Question: I'm building a new website for myself, looks like this..

'''
<div id="row1">
<div class="orange" onClick="itemLoad()">
<img src="img/game/wacky.jpg" width="140" />
<p><strong>A Day At The Races (2014)</strong><br>
3 x 8-bit instruments</p>
</div>
<div class="blue" onClick="itemLoad()">
<img src="img/game/dott.jpg" width="140" />
<p><strong>Back to the Mansion! (2013)</strong><br />
fl, ob, cl, bsn, xyl, vibes, vln, vla, vlc.</p>
</div>
.... etc etc etc.
'''
(all boxes have identical CSS except the background colour)
'''
.orange{
width:150px;
height:150px;
background:#F90;
display:inline-block;
margin:10px;
cursor:pointer;
box-shadow:#CCC 4px 4px 4px;
border-radius: 10px;
padding:10px;
font-family:Arial, Helvetica, sans-serif;
font-size:11px;
line-height:1.5;
}
'''
Basically, when you click on one of the boxes, it shows a content DIV telling you about that piece of music, based on the row it's in.
'''
function itemLoad(){
if($(event.target).parent().is("#row1")){
$("#row1content").fadeIn("slow");
}else if($(event.target).parent().is("#row2")){
$("#row2content").fadeIn("slow");
}
}
'''
This function works absolutely fine when the boxes are empty, but when they have content in them as you seen in the picture, the function only runs when I click around the padding. I've never had this problem before. Any help would be appreciated :)
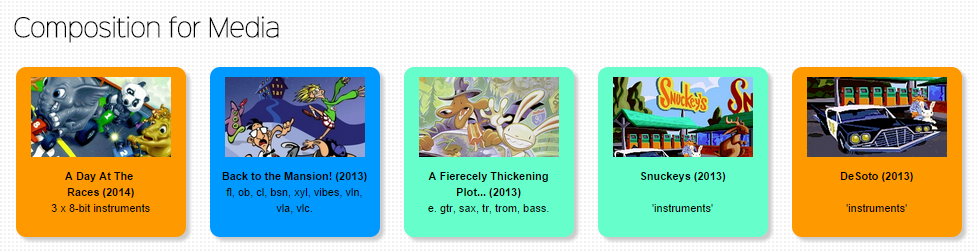
Answer: 'event.target' is the clicked element, and when you click a child element, that's what 'event.target' is, so it's not consistently giving you the right element, or the right parent element, as 'event.target' does not reference the element the event handler is bound to, but the element the event originated from.
Also, you're relying on the global 'event', which is not cross-browser.
What you want to do is use proper event handlers, and 'this'
'''
$('.blue, .orange').on('click', function() {
if ( $(this).parent().is("#row1") ){
$("#row1content").fadeIn("slow");
} else if ( $(this).parent().is("#row2") ){
$("#row2content").fadeIn("slow");
}
});
'''
It should be noted that there most definitively is a more dynamic way to do that, giving all the targeted elements the same class, and then fading based on index or position in the DOM, without targeting each element based on the parents ID.